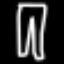
Label: pants